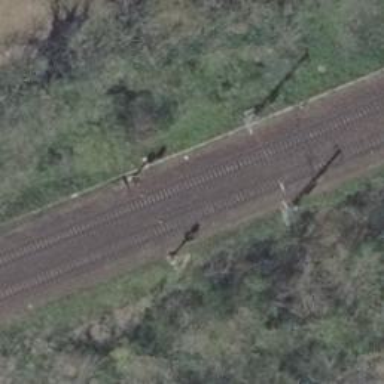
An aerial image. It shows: Railway signal.